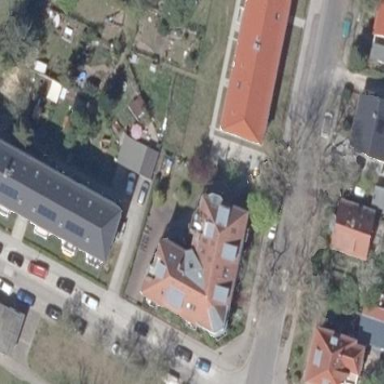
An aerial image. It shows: Building featuring apartments with half-hipped roof.